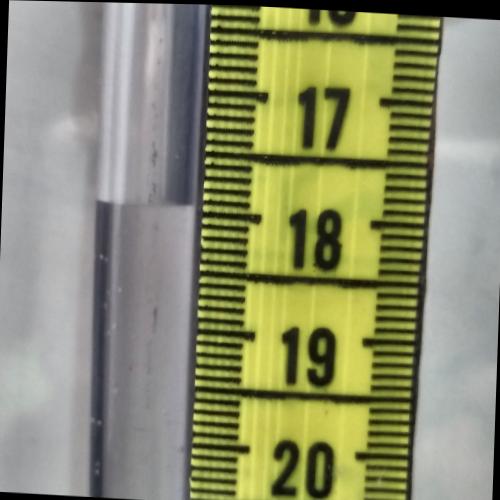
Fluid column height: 17.9 cm